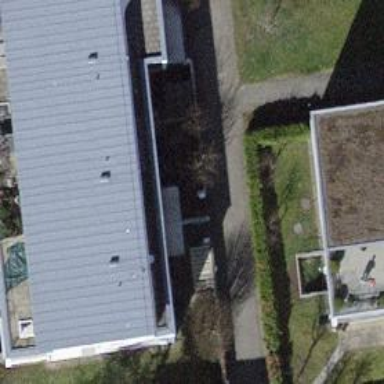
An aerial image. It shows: Residential building.